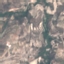
Land use / land cover class: PermanentCrop